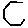
Label: hexagon